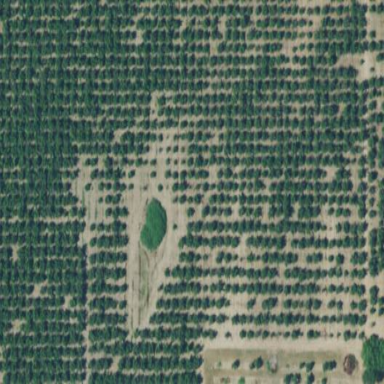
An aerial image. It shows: Orchard with hazel plants.